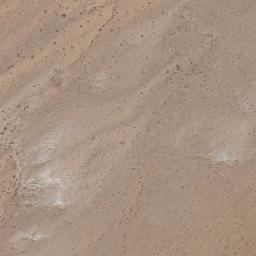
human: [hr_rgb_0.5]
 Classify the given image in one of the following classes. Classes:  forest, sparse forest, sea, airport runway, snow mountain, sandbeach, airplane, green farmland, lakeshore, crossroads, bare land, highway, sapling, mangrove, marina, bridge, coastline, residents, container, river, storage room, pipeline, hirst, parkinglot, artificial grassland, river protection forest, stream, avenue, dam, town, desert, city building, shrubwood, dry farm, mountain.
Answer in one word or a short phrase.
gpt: bare land